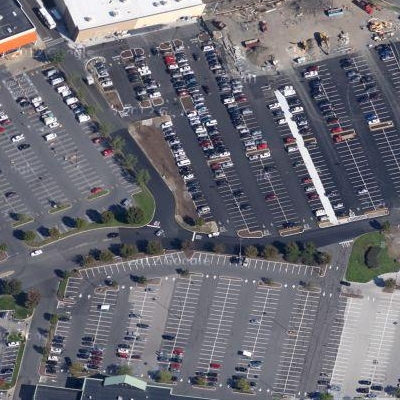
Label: Parking